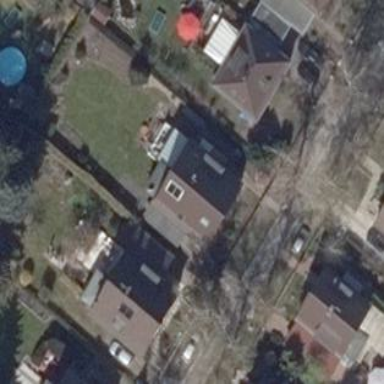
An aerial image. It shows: Detached building with gabled roof.